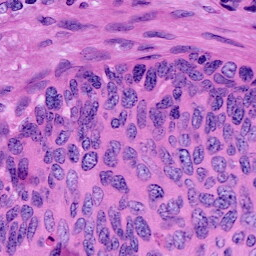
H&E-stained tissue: Cervix